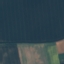
Land use / land cover: AnnualCrop